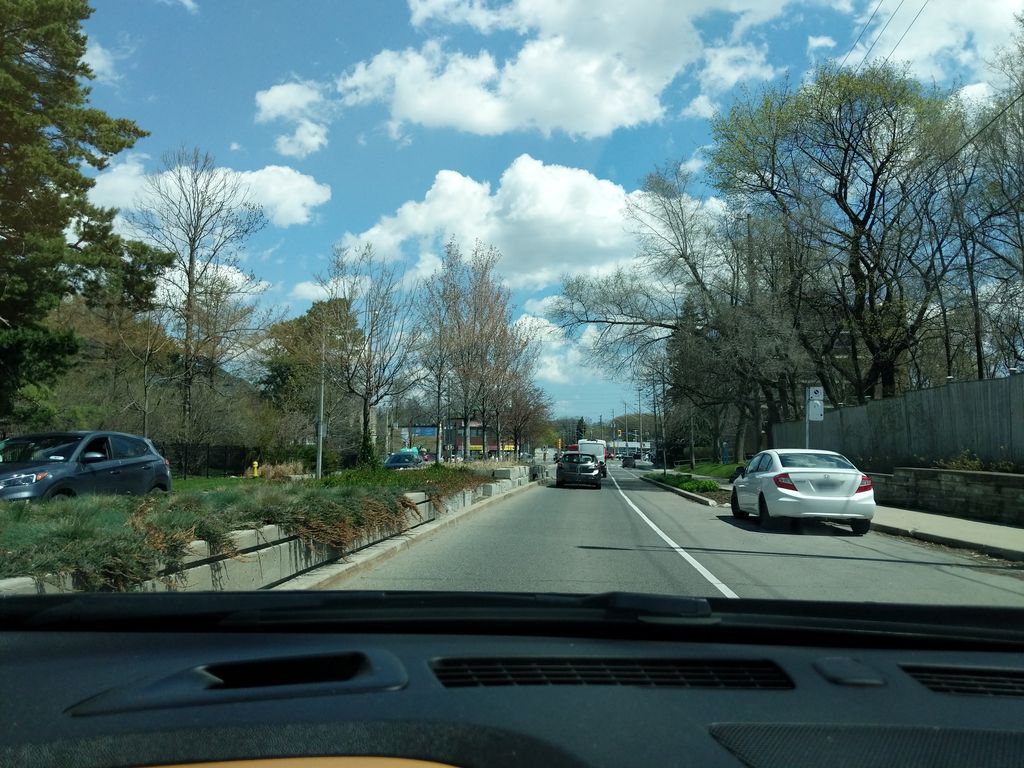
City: toronto